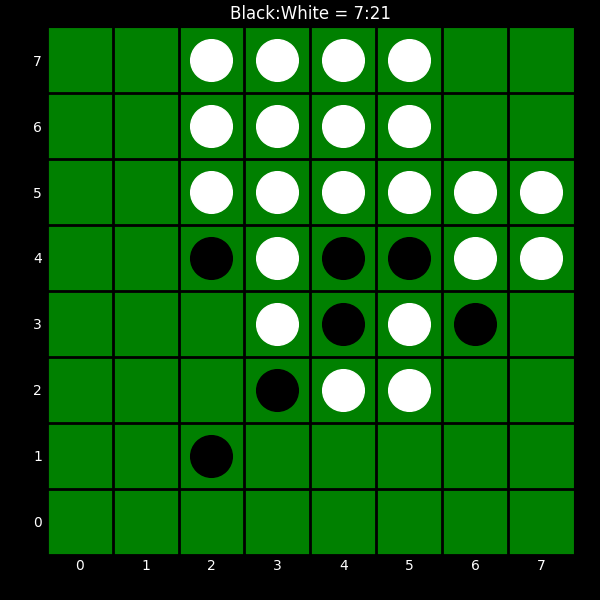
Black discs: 7
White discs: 21